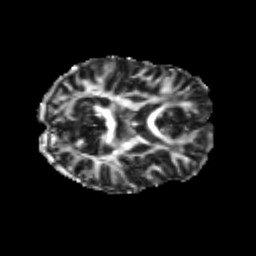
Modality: FA
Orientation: axial
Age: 25
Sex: female
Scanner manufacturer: siemens
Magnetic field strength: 3 T
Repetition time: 3.5 s
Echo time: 0.104 s